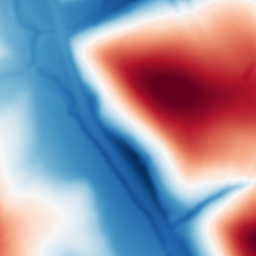
Category: multiscale
Decomposition family: dog
Decomposition parameters: sigma_low: 2
sigma_high: 100
Upsampling method: quintic
Upsampling parameters: scale: 8
Upsampling scale: 8